Question: I'm trying to add a button as subview to the lower right corner. It will work with x, y coordinates but i think that's not a good way to do so.
I need to add the button to the left bottom of the view.

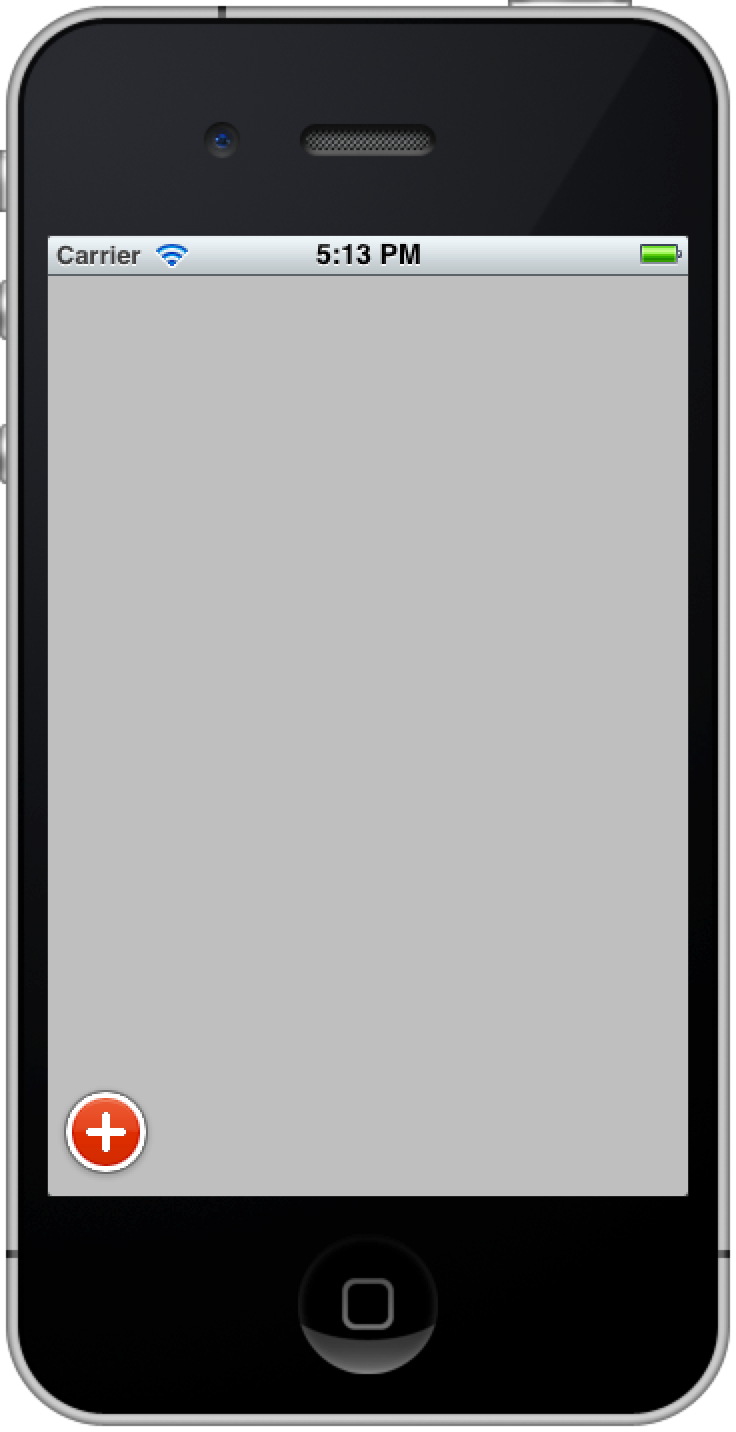
Answer: This will work by playing with the 'autoresizingMask' property of your button. Depending of what you want:
'''
yourButton.autoresizingMask = UIViewAutoresizingFlexibleRightMargin| UIViewAutoresizingFlexibleTopMargin;
'''
'''
yourButton.autoresizingMask = UIViewAutoresizingFlexibleLeftMargin| UIViewAutoresizingFlexibleTopMargin;
'''
if you rotate you device your button will then stay on its corner.
You still need to set-up once the coordinates(by either setting the 'frame' or 'center' property) of your button once for example when your view is loaded in your viewController.